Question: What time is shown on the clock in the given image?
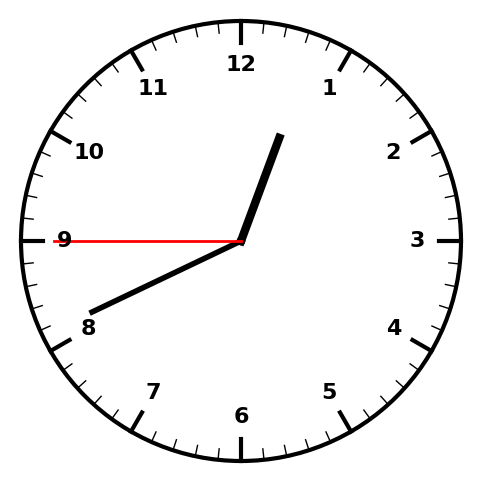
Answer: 12:40:45